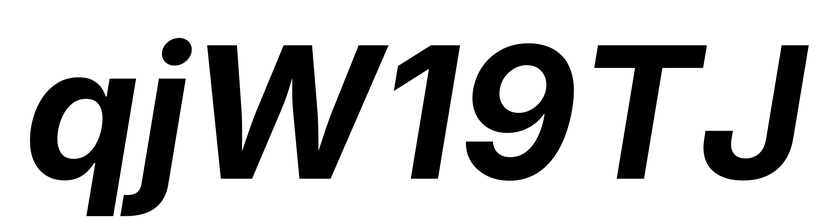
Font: Inter-Italic_Bold_Italic